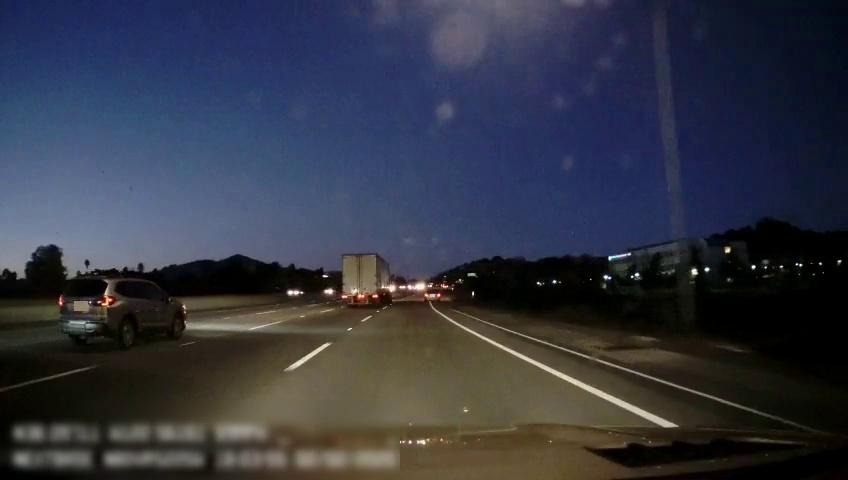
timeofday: Dusk/Dawn/Twilight
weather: Other
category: Drivable Space
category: Vehicles | Car
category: Vehicles | Car
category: Vehicles | SUV
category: Vehicles | SUV
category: Vehicles | Truck
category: Lanes | Alternate Lane
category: Lanes | Alternate Lane
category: Lanes | Alternate Lane
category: Lanes | Alternate Lane
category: Lanes | Alternate Lane
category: Lanes | Alternate Lane